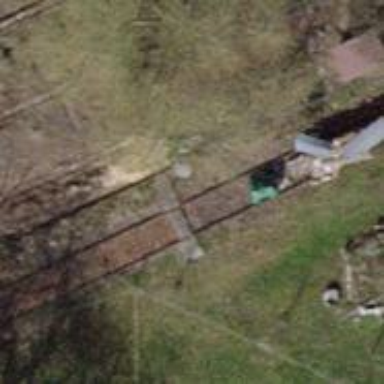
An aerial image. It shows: Railway buffer stop.